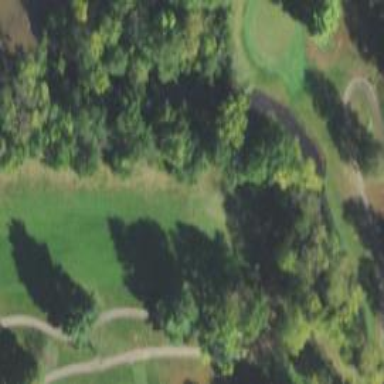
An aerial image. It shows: Pond situated within golf course. The pond serves as water hazard for golfers.